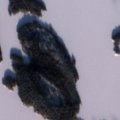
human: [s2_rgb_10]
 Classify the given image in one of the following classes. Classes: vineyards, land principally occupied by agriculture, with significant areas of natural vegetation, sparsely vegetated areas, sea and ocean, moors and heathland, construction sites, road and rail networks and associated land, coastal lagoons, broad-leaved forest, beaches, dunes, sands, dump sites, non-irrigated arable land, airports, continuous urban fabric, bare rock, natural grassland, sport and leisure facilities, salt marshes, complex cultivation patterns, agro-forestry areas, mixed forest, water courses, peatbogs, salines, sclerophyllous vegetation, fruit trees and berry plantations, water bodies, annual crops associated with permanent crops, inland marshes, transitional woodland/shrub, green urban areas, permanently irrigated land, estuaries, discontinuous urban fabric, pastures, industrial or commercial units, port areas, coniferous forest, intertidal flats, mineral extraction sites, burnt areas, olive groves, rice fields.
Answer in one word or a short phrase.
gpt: coniferous forest, water bodies